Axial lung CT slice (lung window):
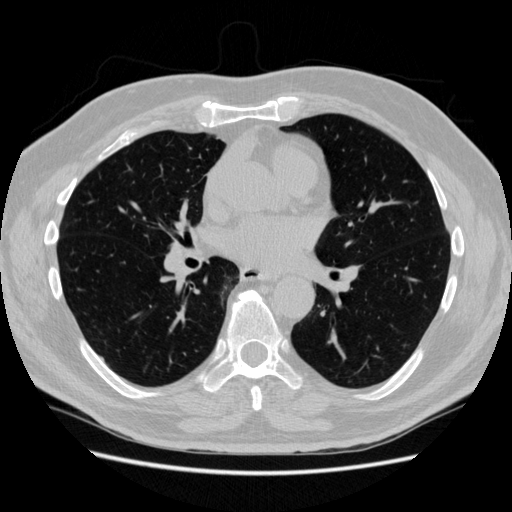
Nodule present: no